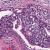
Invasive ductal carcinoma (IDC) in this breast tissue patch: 0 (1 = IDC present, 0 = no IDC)